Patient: sex M, age 52
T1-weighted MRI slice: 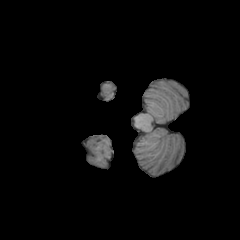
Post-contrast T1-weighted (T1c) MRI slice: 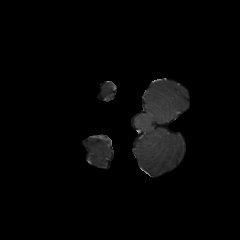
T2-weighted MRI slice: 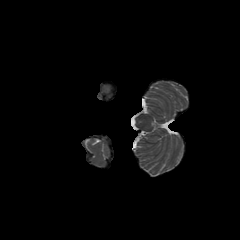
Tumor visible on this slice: no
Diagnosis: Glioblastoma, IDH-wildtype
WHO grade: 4